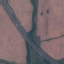
Land use / land cover class: Highway